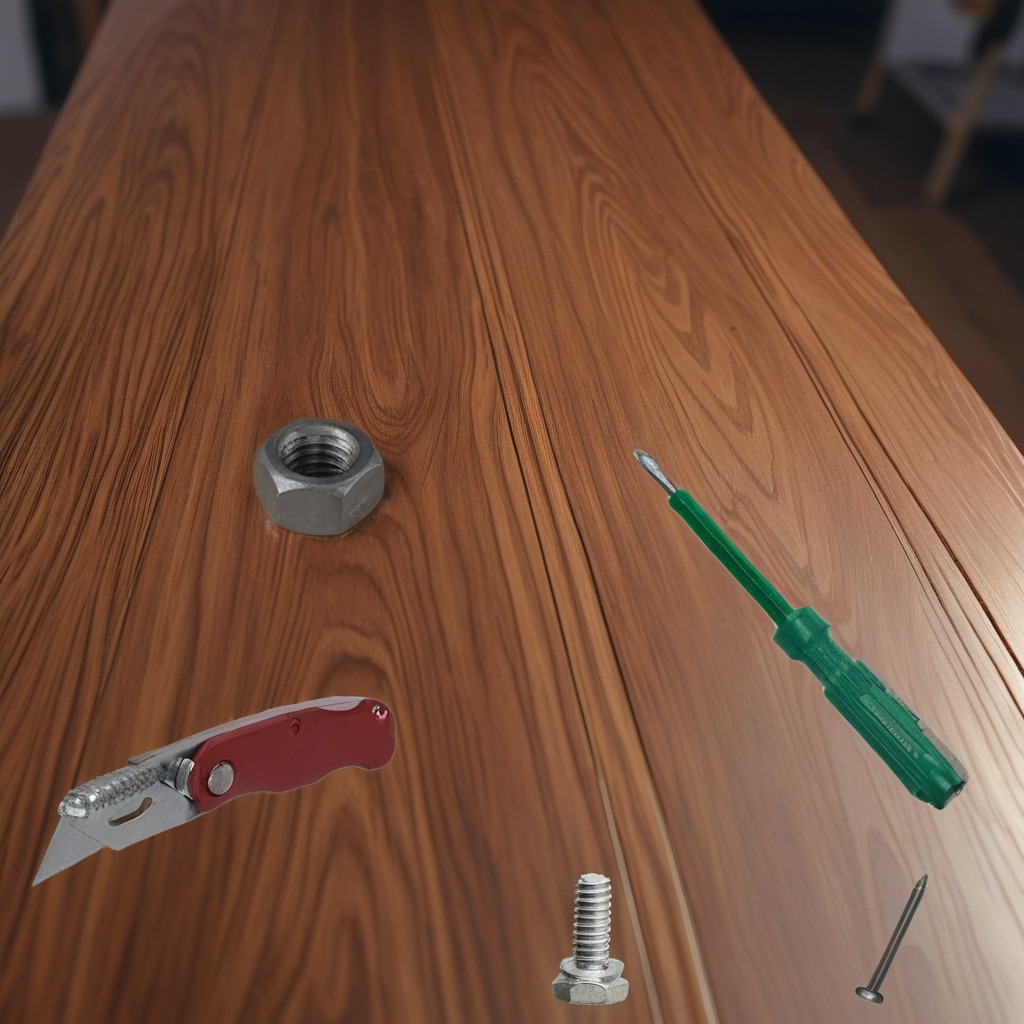
A utility knife, a metal machine screw, an iron nail, a screwdriver, and a metal nut are lying on a wooden table in a carpentry studio.